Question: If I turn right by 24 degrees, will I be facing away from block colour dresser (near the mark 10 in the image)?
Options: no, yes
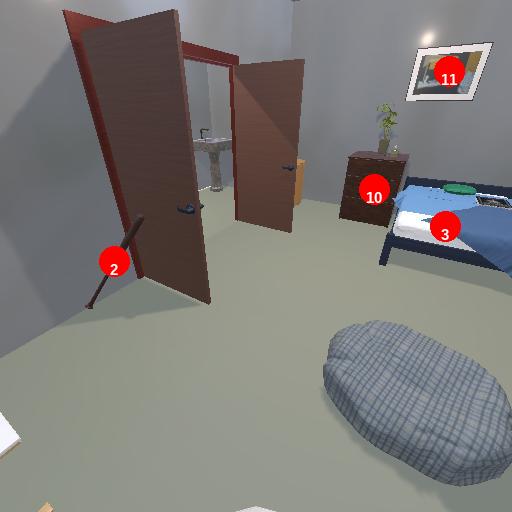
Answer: no